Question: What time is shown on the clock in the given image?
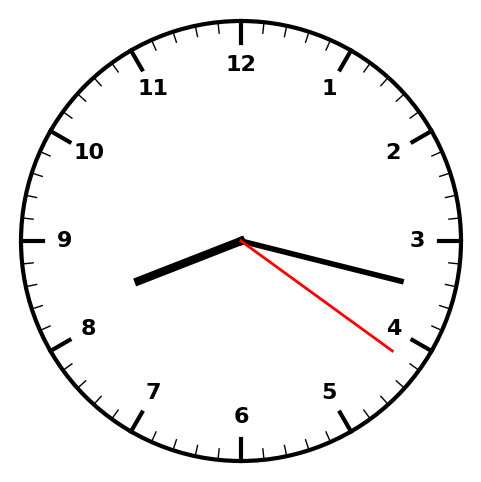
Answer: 08:17:21